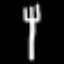
Label: fork